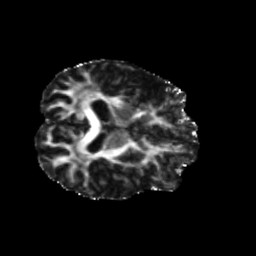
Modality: FA
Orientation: axial
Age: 74
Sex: female
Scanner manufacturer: siemens
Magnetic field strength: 3 T
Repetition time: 5.25 s
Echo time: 0.08 s